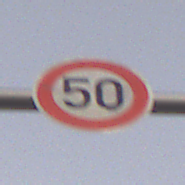
Verkehrszeichen: Geschwindigkeit50
Umgebung: Outdoor, Nature
Tageszeit: SunriseSunset
Wetter: Clear
Licht: Natural
Jahreszeit: NotSpecified
Kontrast: LowContrast